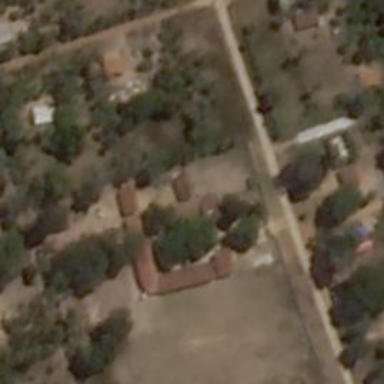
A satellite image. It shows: School.